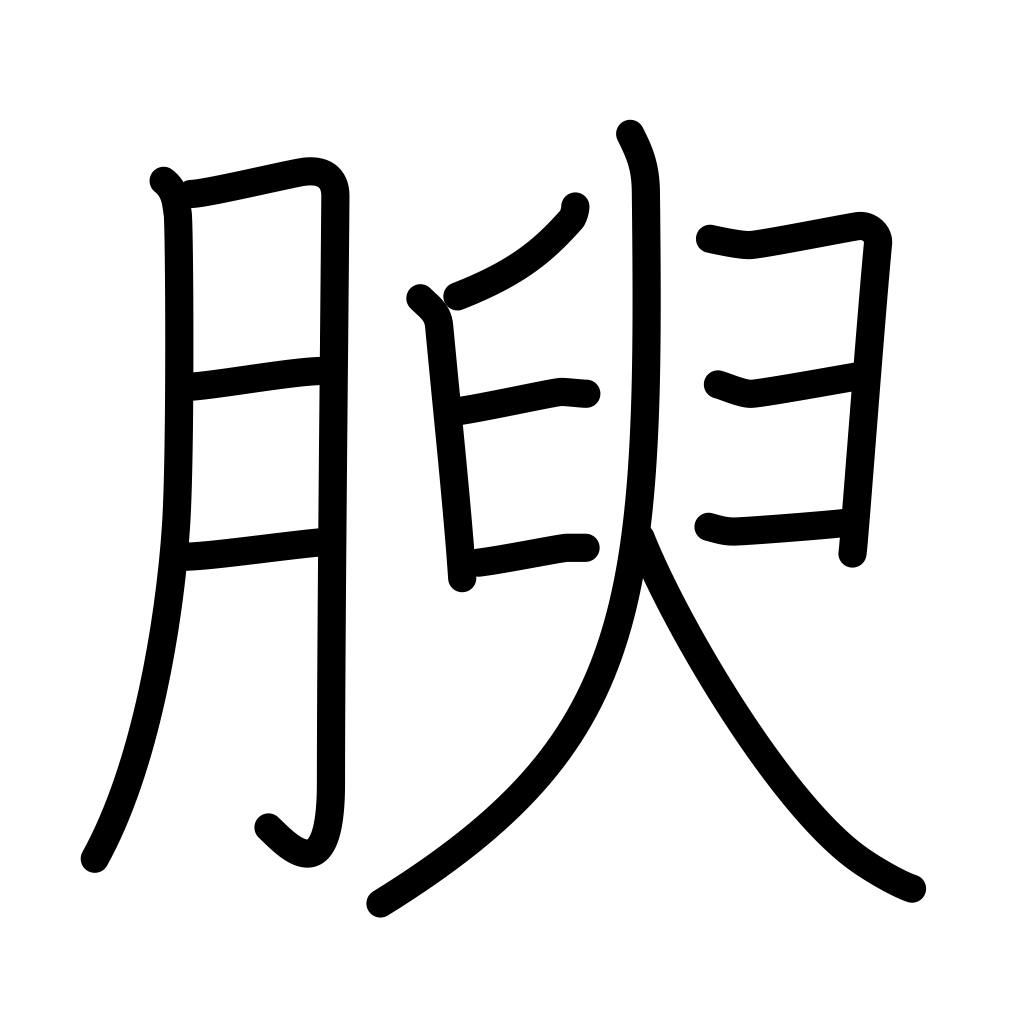
Meaning: fat, grease, growing fat